高二 · 解析几何
在平行四边形 $\mathbf{A B C D}$ 中, $A B=4, A D=3, \angle D A B=\frac{\pi}{3}$, 点 $E, F$ 分别在 $B C, D C$ 边上, 且 $\overrightarrow{B E}=2 \overrightarrow{E C}, \overrightarrow{D F}=\overrightarrow{F C}$, 则 $\overrightarrow{A E} \cdot \overrightarrow{B F}=(\quad)$

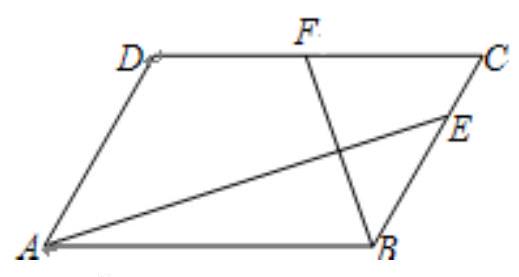
A. $-\frac{8}{3}$
B. -1
C. 2
D. $\frac{10}{3}$
答案: C
解析: $\overrightarrow{A E}=\overrightarrow{A B}+\overrightarrow{B E}=\overrightarrow{A B}+\frac{2}{3} \overrightarrow{B C}=\overrightarrow{A B}+\frac{2}{3} \overrightarrow{A D}, \overrightarrow{B F}=\overrightarrow{B C}+\overrightarrow{C F}=\overrightarrow{B C}+\frac{1}{2} \overrightarrow{C D}=\overrightarrow{A D}-\frac{1}{2} \overrightarrow{A B}$,所以 $\overrightarrow{A E} \cdot \overrightarrow{B F}=\left(\overrightarrow{A B}+\frac{2}{3} \overrightarrow{A D}\right) \cdot\left(\overrightarrow{A D}-\frac{1}{2} \overrightarrow{A B}\right)=-\frac{1}{2} \overrightarrow{A B}^{2}+\frac{2}{3} \overrightarrow{A D}^{2}+\frac{2}{3} \overrightarrow{A B} \cdot \overrightarrow{A D}$ $=-\frac{1}{2} \times 4^{2}+\frac{2}{3} \times 3^{2}+\frac{2}{3} \times 4 \times 3 \times \frac{1}{2}=2$, 故选 C.